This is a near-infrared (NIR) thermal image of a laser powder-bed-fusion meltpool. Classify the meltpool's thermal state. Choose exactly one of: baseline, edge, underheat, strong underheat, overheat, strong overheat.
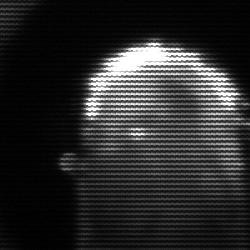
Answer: baseline